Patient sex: M
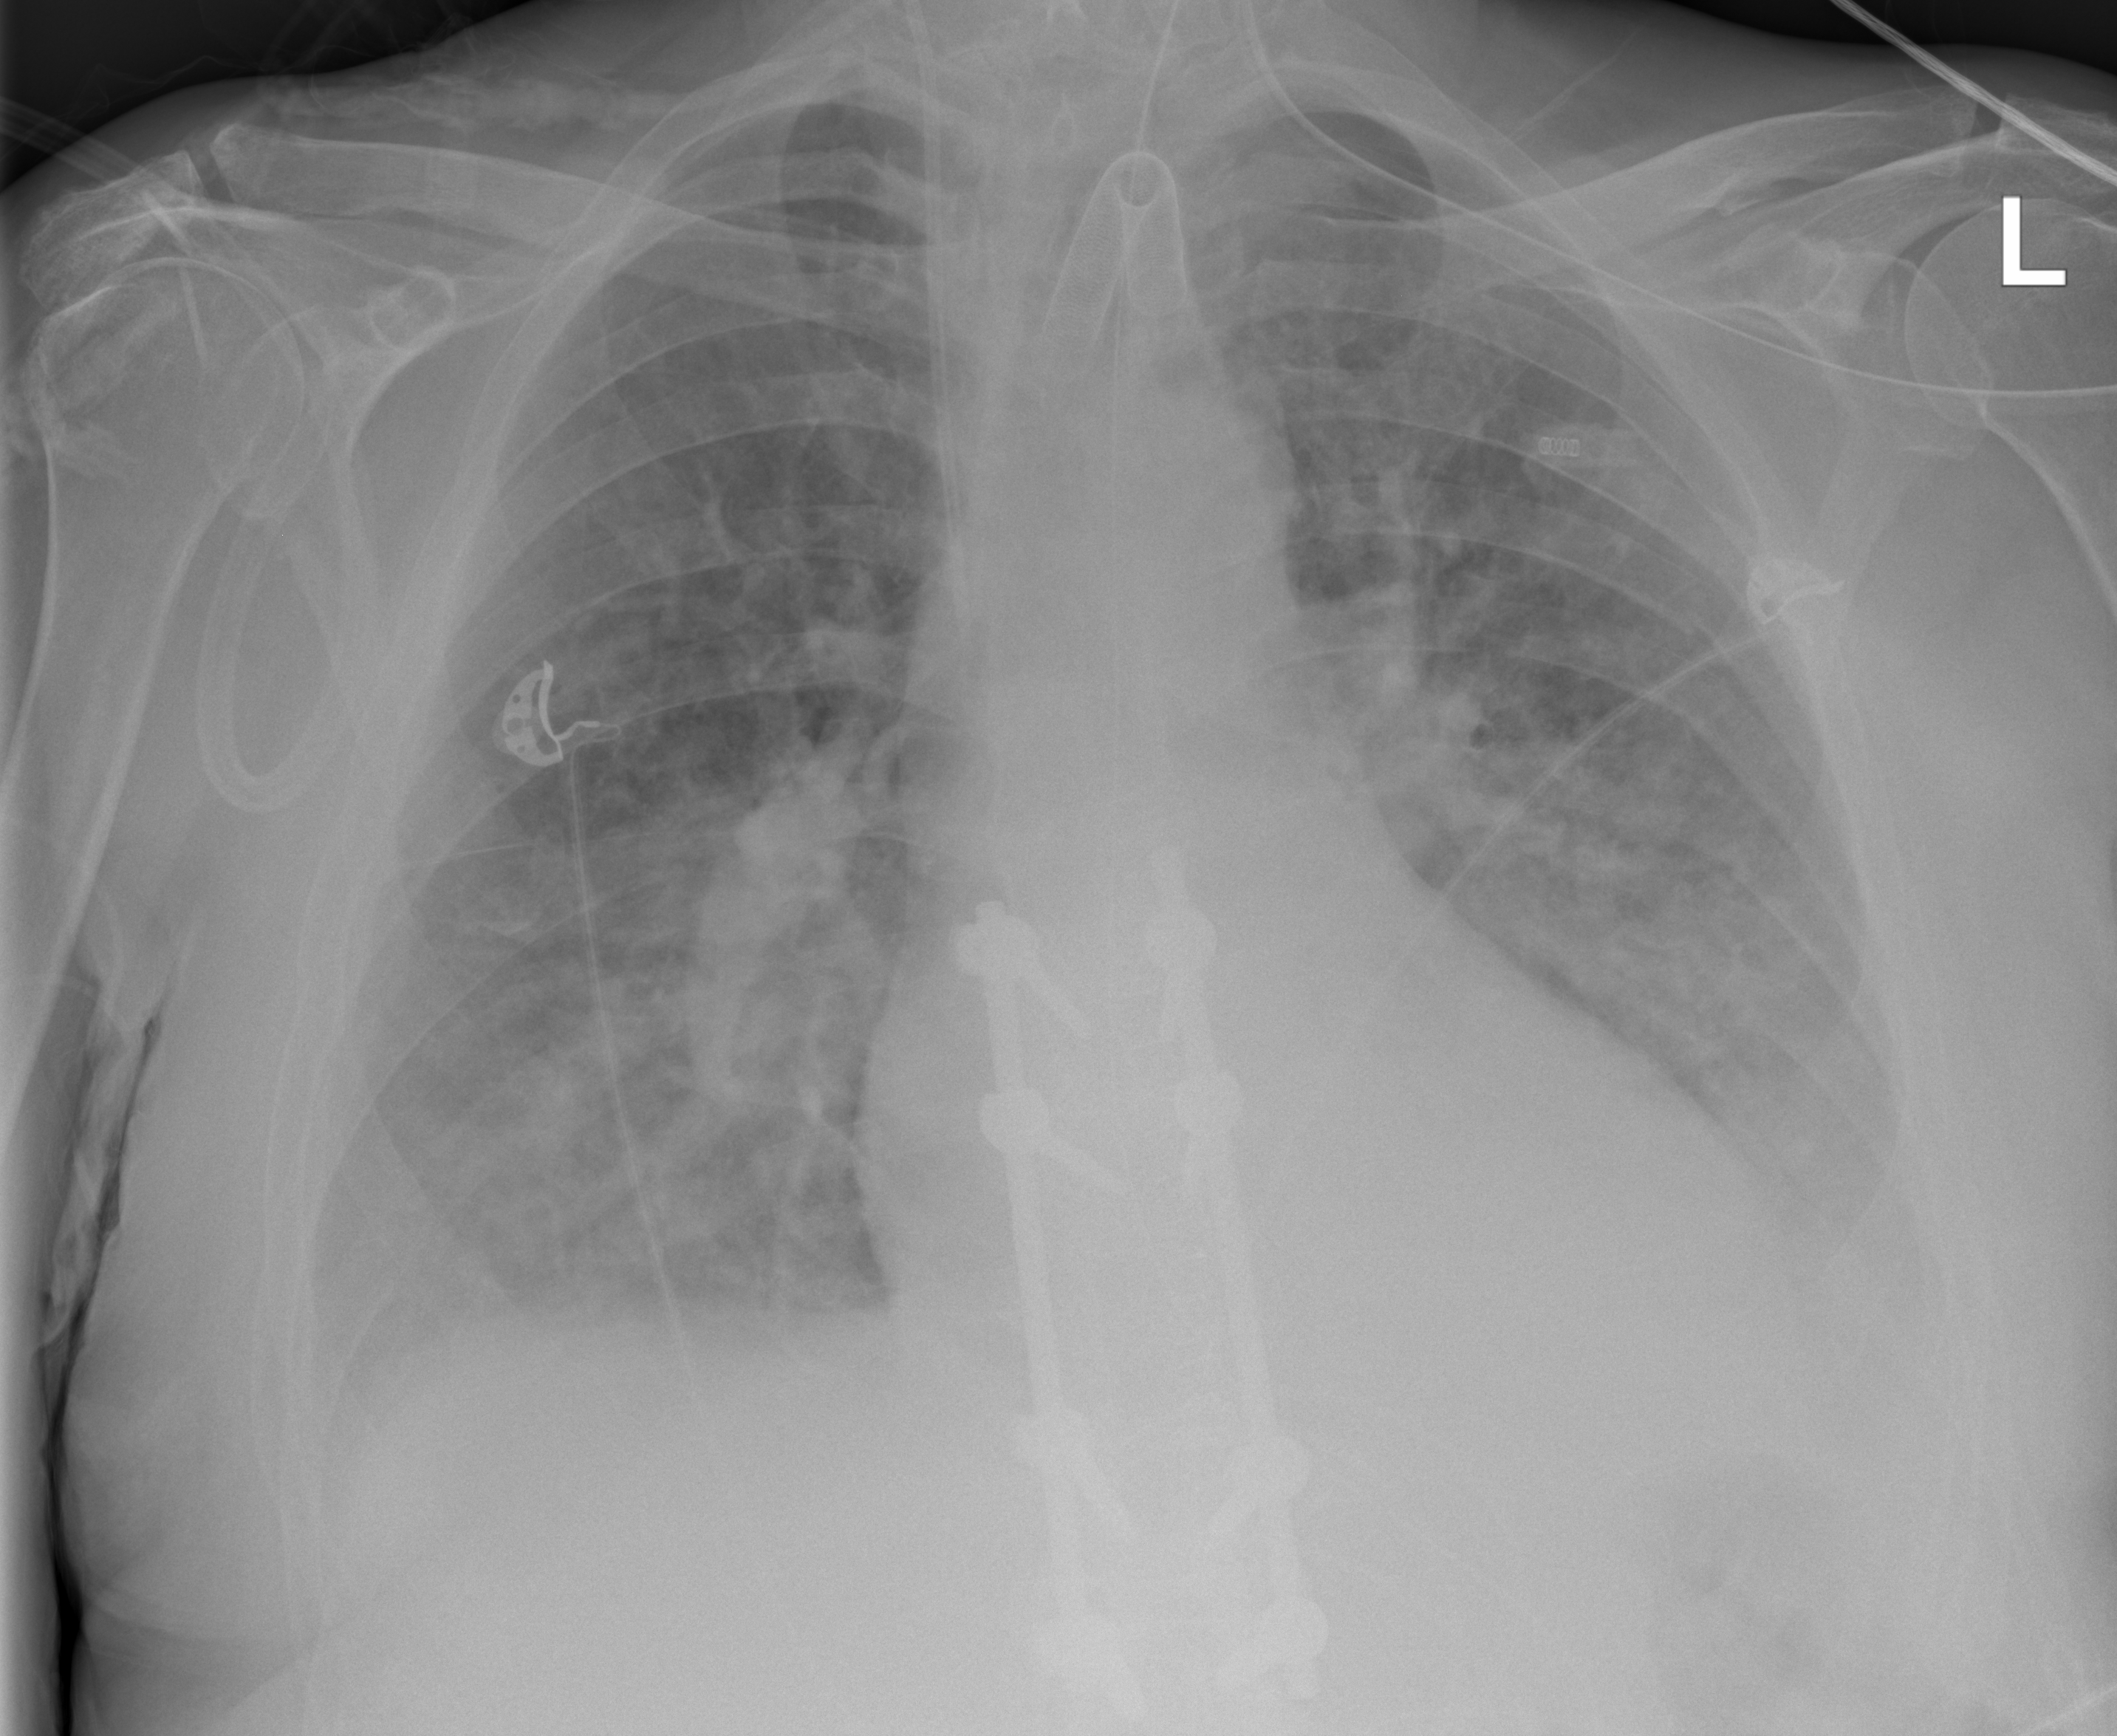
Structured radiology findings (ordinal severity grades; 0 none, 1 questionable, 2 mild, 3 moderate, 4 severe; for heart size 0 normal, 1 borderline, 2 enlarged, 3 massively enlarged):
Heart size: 2
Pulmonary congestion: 2
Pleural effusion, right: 2
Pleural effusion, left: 2
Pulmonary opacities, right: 2
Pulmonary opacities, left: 2
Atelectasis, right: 2
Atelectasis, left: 2